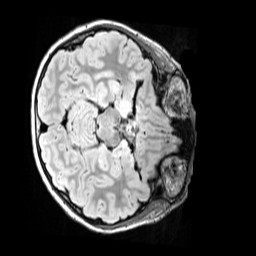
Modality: FLAIR
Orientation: axial
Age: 13
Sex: male
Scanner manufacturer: siemens
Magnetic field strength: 3 T
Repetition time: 5 s
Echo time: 0.388 s